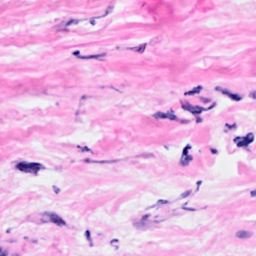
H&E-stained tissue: Breast